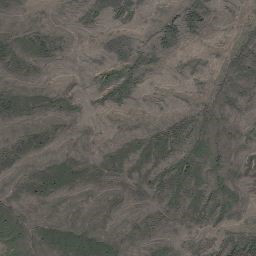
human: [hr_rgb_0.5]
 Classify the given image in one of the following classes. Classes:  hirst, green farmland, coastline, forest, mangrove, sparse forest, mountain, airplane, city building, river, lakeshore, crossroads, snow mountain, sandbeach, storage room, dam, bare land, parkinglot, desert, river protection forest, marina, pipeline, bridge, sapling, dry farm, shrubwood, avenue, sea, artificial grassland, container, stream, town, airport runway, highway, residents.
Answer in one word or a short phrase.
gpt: mountain